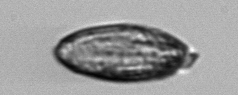
Label: Katodinium_or_Torodinium